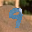
Label: 9